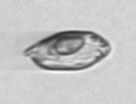
Label: Katodinium_or_Torodinium